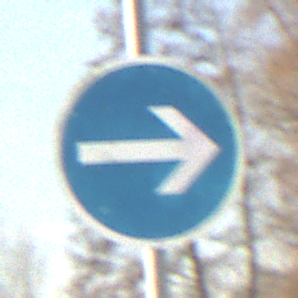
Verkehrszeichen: VorgeschriebeneFahrtrichtungHierRechts
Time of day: MorningAfternoon
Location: Outdoor (Suburban)
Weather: PartlyCloudy
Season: NotSpecified
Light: Natural